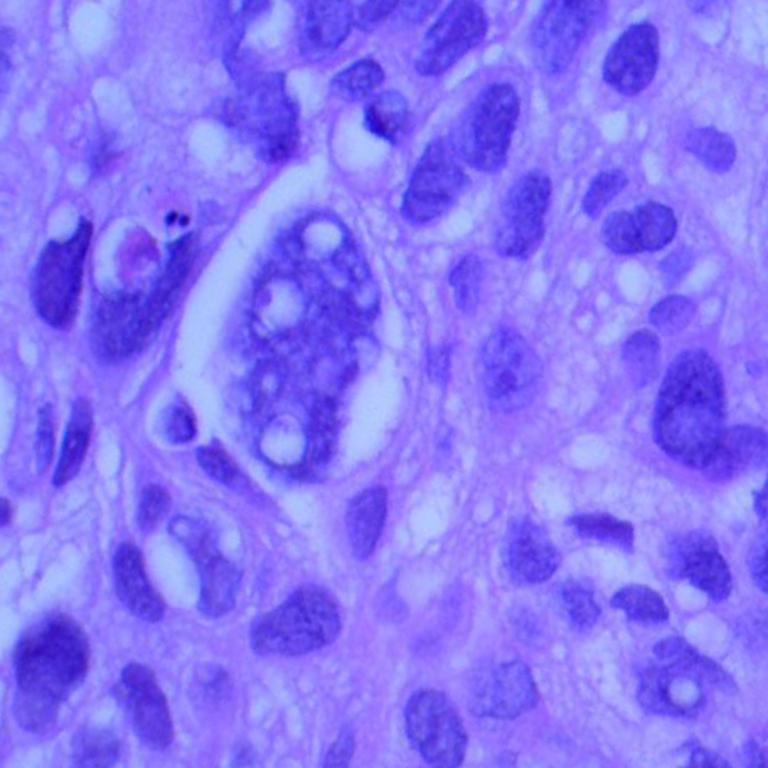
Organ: lung
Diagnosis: squamous carcinomas